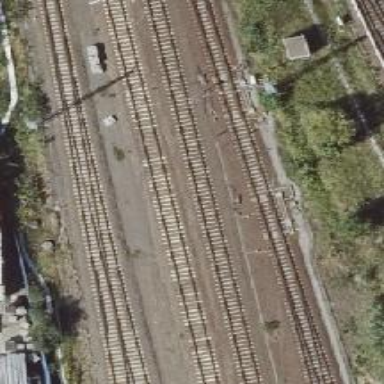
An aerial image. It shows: Railway signal.